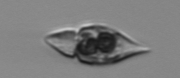
Label: Amphidinium